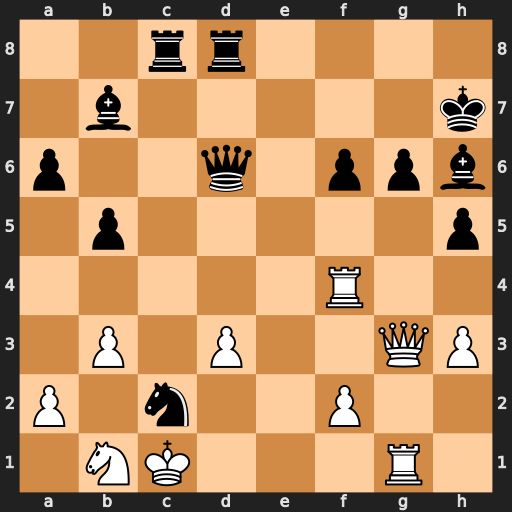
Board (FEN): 2rr4/1b5k/p2q1ppb/1p5p/5R2/1P1P2QP/P1n2P2/1NK3R1
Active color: w
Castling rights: -
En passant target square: -
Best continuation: Qxg6+ Kh8 Qxh6#